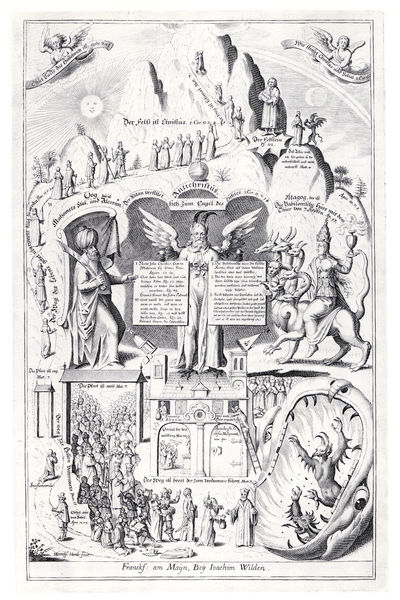
Titel: Thut Busse das Himmelreich ist nahe
Künstler: Dirk Diricks
Institution: (Seriendruck)
Schlagwörter: baum, berg, felsen, feuer, flügel, gott, himmel, mann, schatten, weiß, frauen, menschen, fenster, frau, licht, mund, männer, schwarz, säulen, zeichnung, dach, haus, tiere, weg, leute, menge, alt, gericht, tod, bild, hügel, kirche, sonne, auge, kelch, personen, blatt, reiter, engel, reiten, schrift, papier, bogen, berge, gipfel, grafik, graphik, linien, könig, papst, kammer, zeigen, tor, oben, unten, bögen, paradies, mond, moses, buch, glaube, kreuz, orient, flammen, strahlen, druck, radierung, stich, illustration, schwarzweiß, säbel, text, zeitung, beschriftung, reihe, gebet, allegorie, buchseite, altes testament, fegefeuer, hölle, teufel, maul, wesen, dante, mitra, prozession, tiara, plan, hörner, maria, kupferstich, turban, petrus, szenen, ungeheuer, satan, luzifer, drachen, drache, monster, schar, zehn, tafeln, schriftband, katholisch, gehörnt, bildergeschichte, flugschrift, bestie, einzug, perikope, türken, ungeheur, bestien, zehn gebote, sinai, jüngstes, demon, antichrist, siebenköpfig, gehörnter, prohezeiung